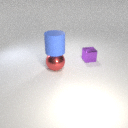
small purple metal cube behind large red metal sphere